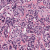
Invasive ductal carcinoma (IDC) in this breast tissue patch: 1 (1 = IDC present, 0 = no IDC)